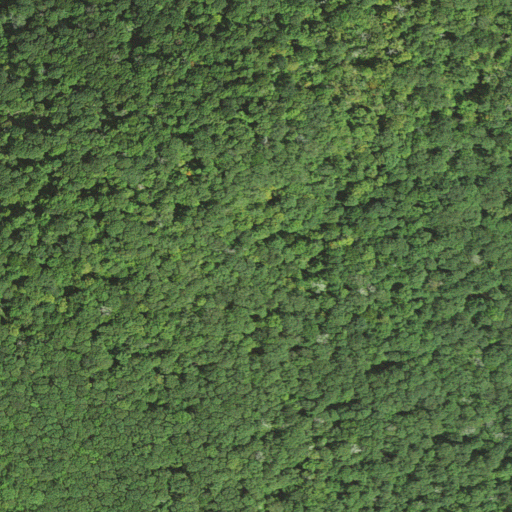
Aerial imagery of ridge(s) in West Virginia named Bare Ridge containing only deciduous forest